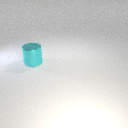
large cyan metal cylinder